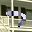
Label: 7